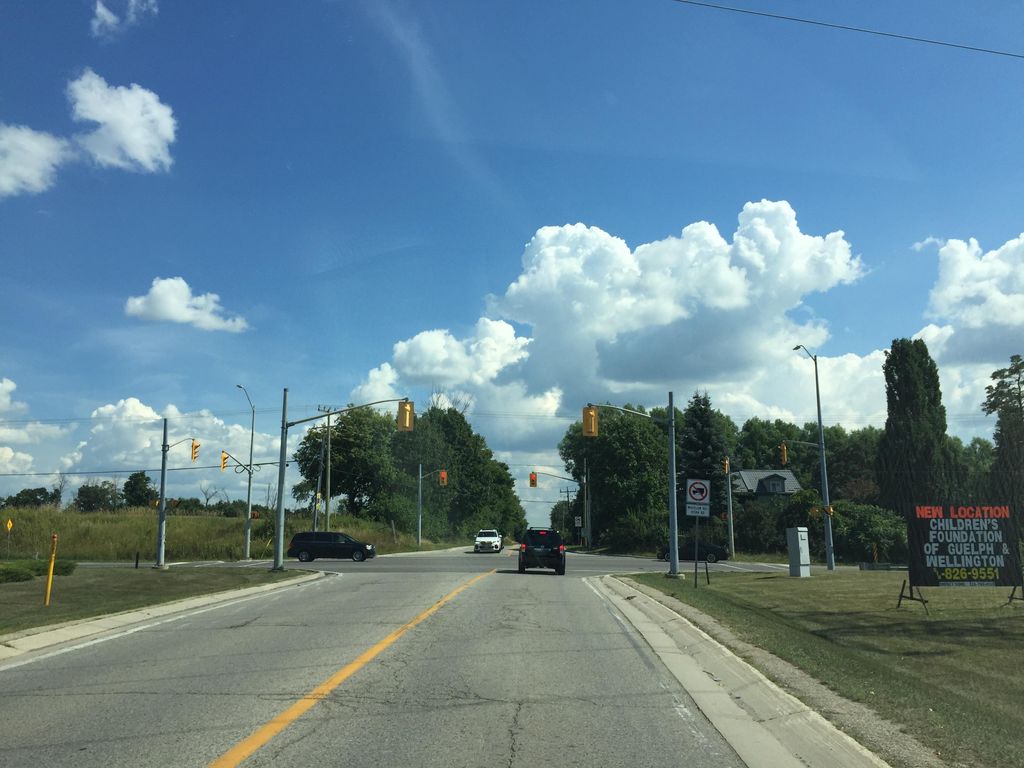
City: kitchener-waterloo